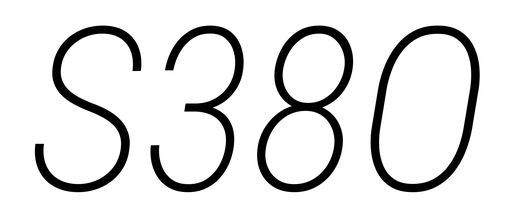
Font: Roboto-Italic_Condensed_ExtraLight_Italic